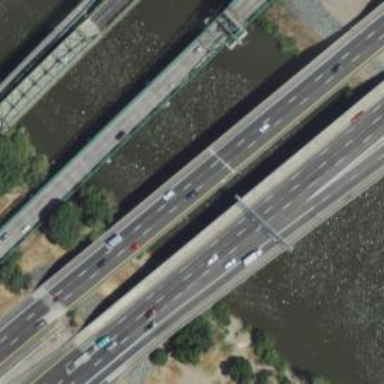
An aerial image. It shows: Bridge over motorway.